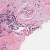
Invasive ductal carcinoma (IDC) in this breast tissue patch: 1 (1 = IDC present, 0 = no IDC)